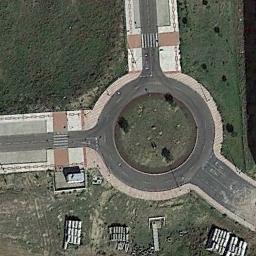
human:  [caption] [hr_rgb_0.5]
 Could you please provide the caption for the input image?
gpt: There are several neatly arranged buildings and some trees and a large lawn around the roundabout with three roads .

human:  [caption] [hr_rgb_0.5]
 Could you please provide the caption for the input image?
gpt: The roundabout is on the grass next to buildings .

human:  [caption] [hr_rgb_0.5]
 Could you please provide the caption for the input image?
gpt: The roundabout is surrounded by grass .

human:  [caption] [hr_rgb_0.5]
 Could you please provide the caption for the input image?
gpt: The roundabout with three exits and entrances is in the lawn and some items are on the lawn .

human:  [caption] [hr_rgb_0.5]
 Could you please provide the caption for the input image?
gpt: There are green meadows around the roundabout .